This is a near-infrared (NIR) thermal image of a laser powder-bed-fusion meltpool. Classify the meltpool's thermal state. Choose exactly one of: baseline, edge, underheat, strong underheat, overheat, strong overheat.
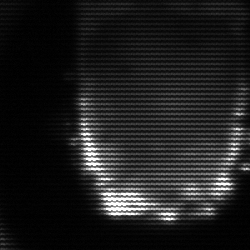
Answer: baseline